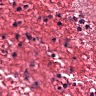
Metastatic tissue present: no